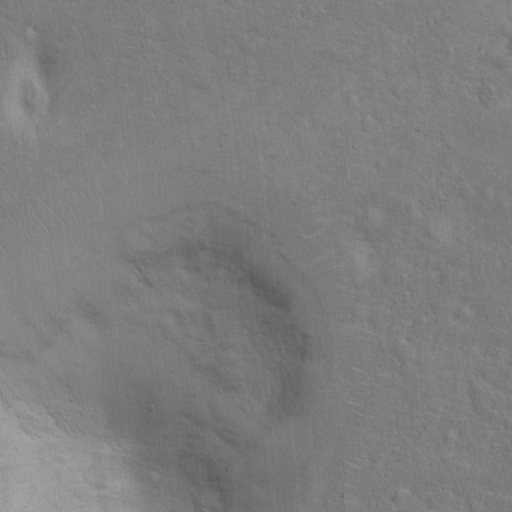
Objects detected: cone